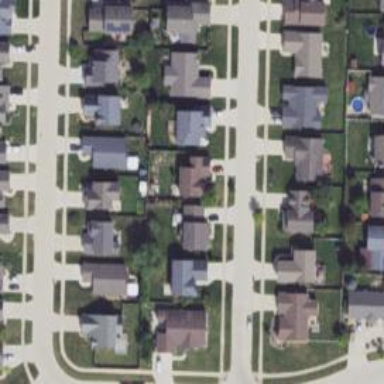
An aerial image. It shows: Sidewalk.